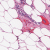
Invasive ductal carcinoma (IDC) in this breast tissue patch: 0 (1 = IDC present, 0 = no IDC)